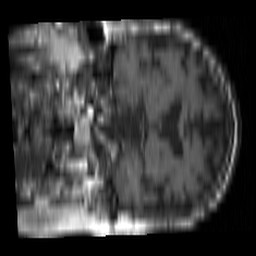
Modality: T1w
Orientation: coronal
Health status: ill
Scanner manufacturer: siemens
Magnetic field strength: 1.5 T
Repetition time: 0.4 s
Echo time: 0.014 s